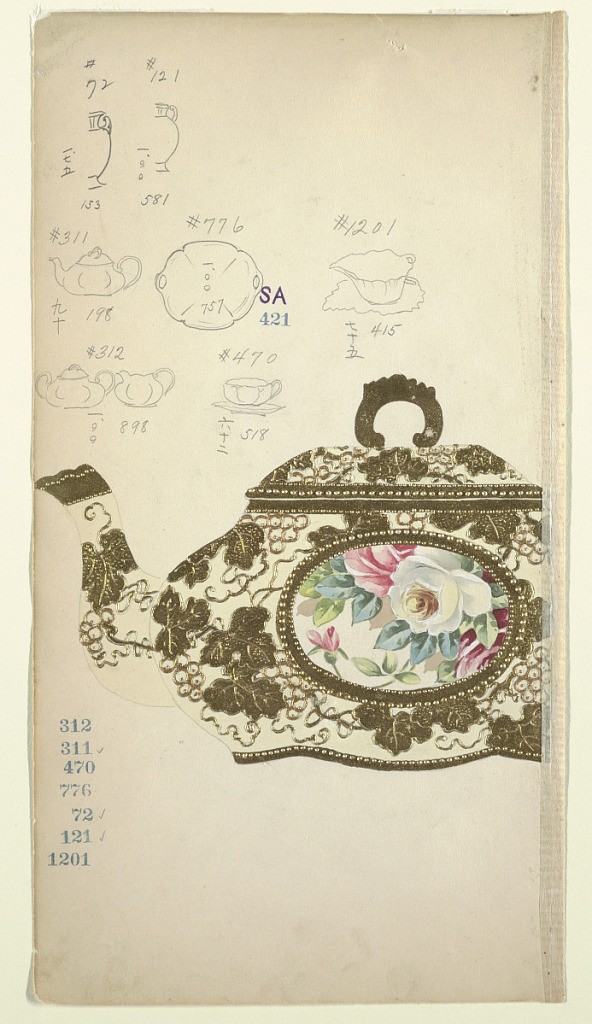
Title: Design for a Teapot
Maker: Noritake, Japan and New York, New York, USA
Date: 1880–1910
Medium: Brush and gold gouache, watercolor, graphite on cream paper
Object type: Drawing
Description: Design for a teapot covered in gold with oval decoration on body of cropped roses (flowers). In graphite, several tableware designs with numbers and Japanese characters.